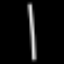
Label: line